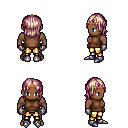
a pixel art fantasy rpg character, male body template, human, dark skin, brown sleeveless shirt, gold greaves, white blonde long bangs hairstyle, bronze tiara, metal gloves, metal boots, four views (front, back, left, right), 2x2 character sprite sheet, small pixel art, hard edges, no anti-aliasing